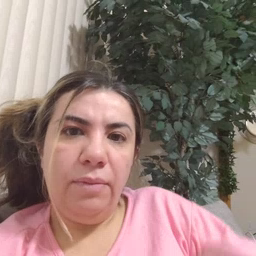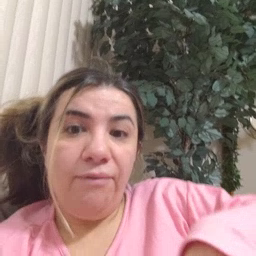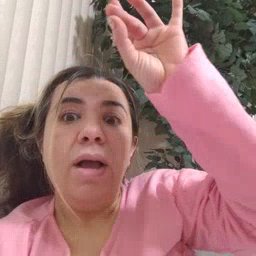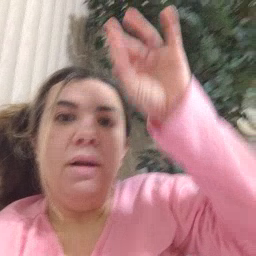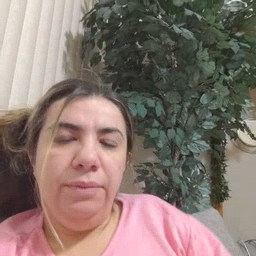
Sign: find